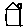
Label: house